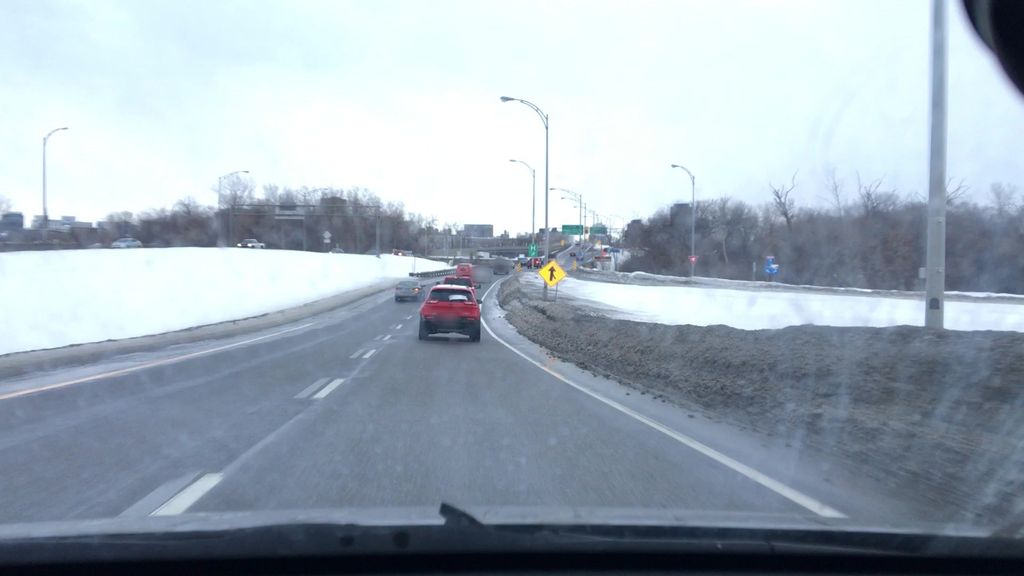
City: ottawa-gatineau